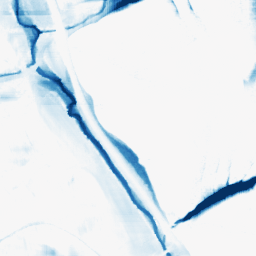
Category: morphological
Decomposition family: morphological_rect
Decomposition parameters: operation: closing
width: 50
height: 20
Upsampling method: quartic
Upsampling parameters: scale: 2
Upsampling scale: 2